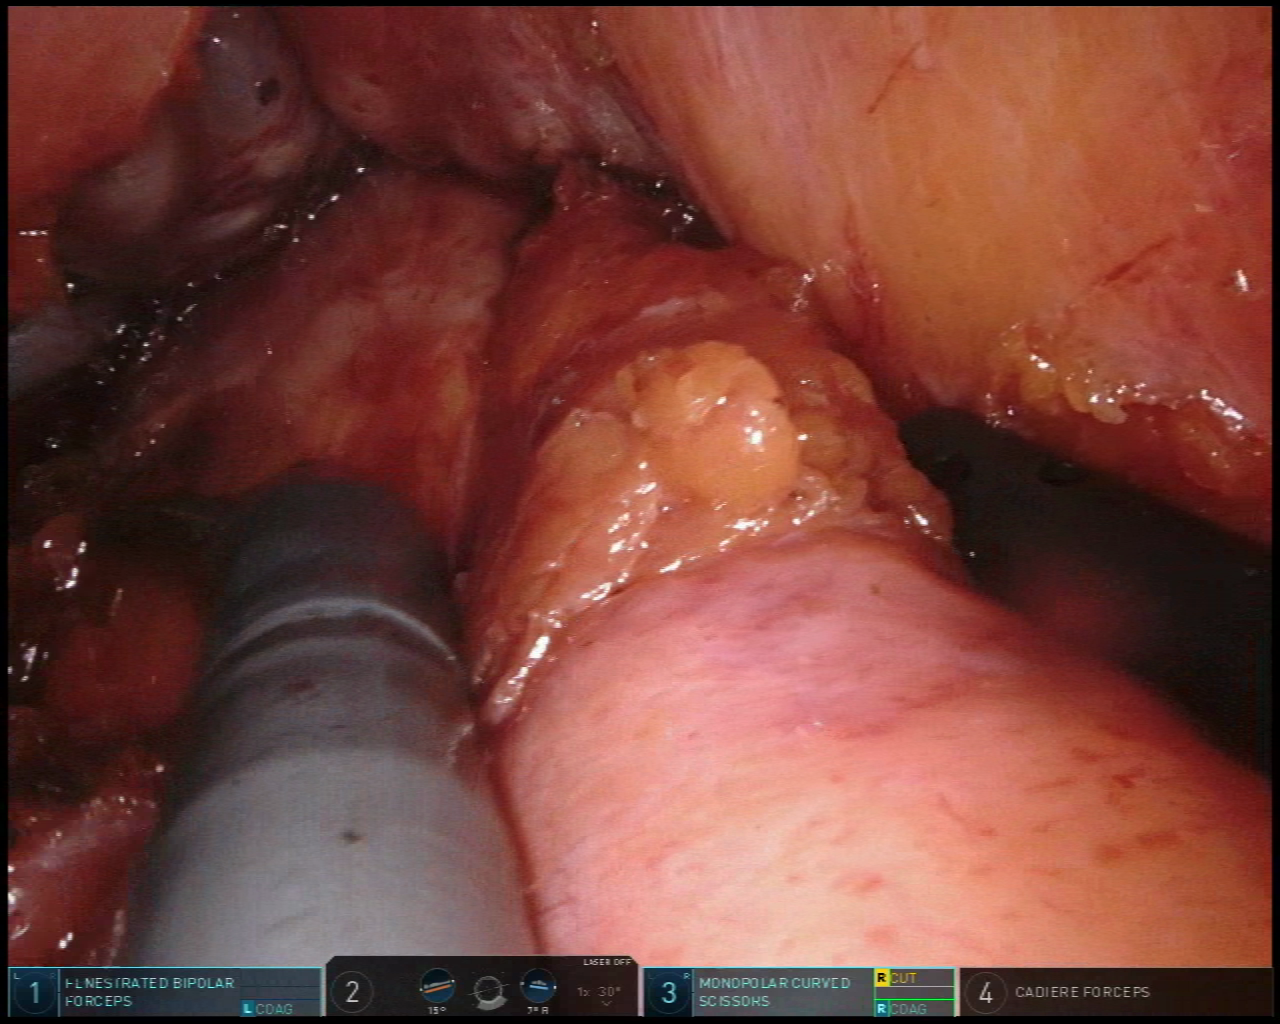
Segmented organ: vesicular_glands
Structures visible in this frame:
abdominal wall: no
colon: no
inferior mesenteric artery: no
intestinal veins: no
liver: no
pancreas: no
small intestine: no
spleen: no
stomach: no
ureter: no
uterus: no
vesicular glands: yes